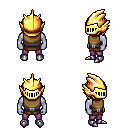
a pixel art fantasy rpg character, male body template, dark elf, purple skin, leather chest armor, magenta pants, white blonde pageboy hairstyle, gold helm, metal boots, four views (front, back, left, right), 2x2 character sprite sheet, small pixel art, hard edges, no anti-aliasing